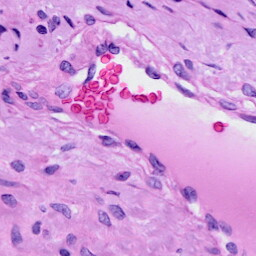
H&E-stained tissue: Cervix